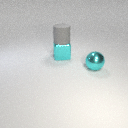
large cyan metal cube behind large cyan metal sphere